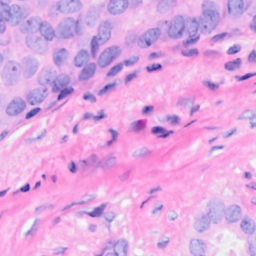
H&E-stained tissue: Breast